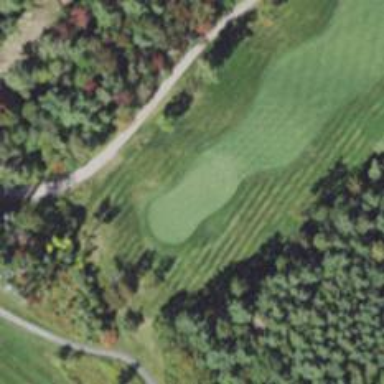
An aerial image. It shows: Golf hole.